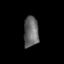
Tissue: skin
Cell type: Fibroblasts
Senescence score: 0.805
Nuclear area (px): 446
Mean DAPI intensity: 103.087